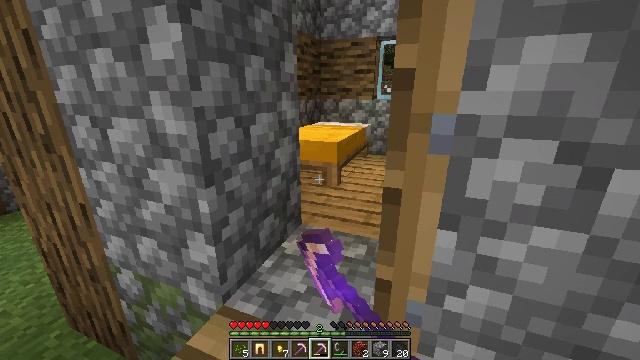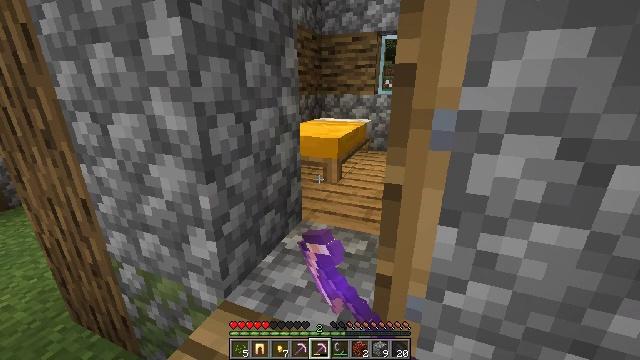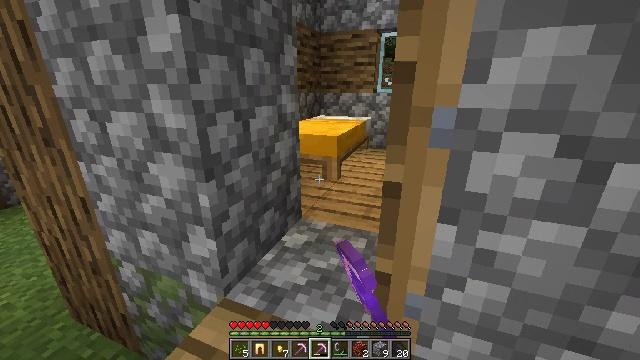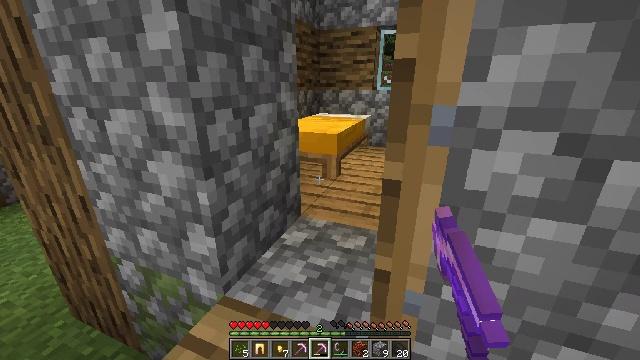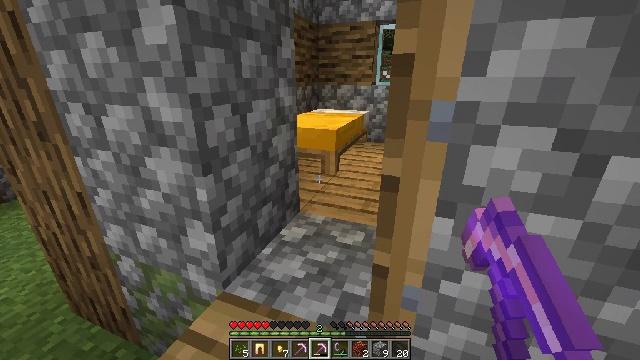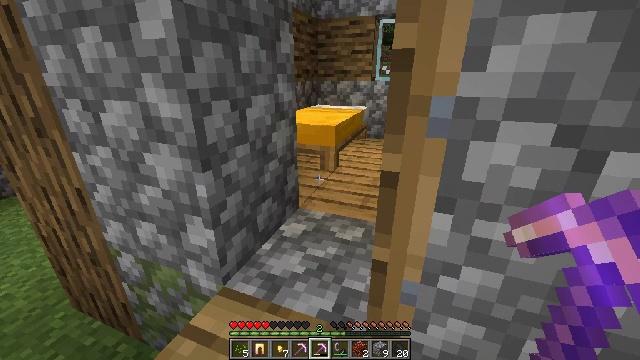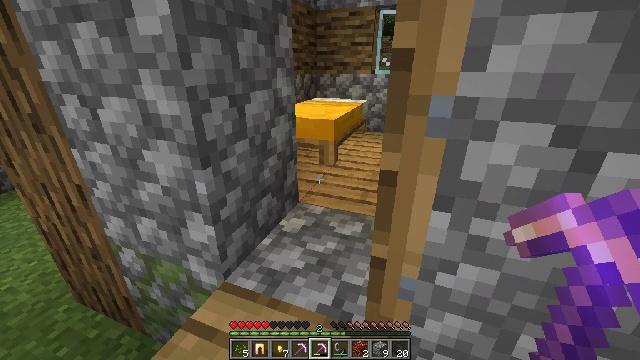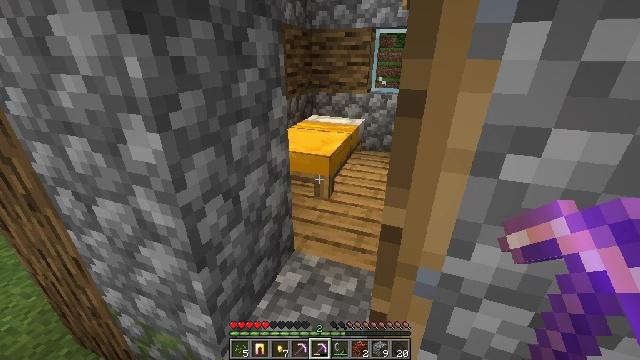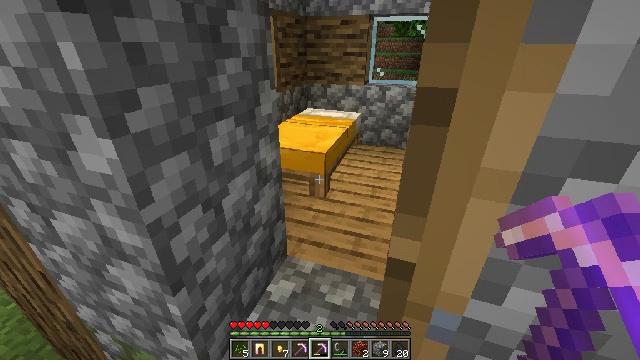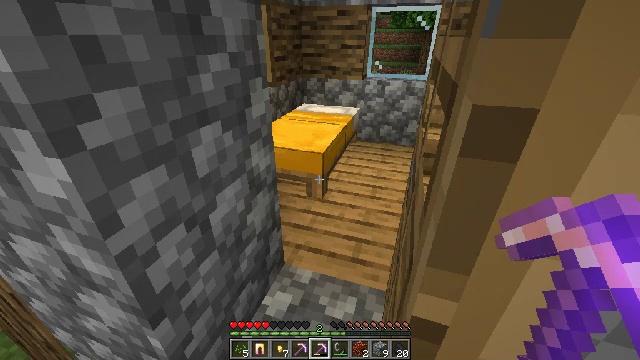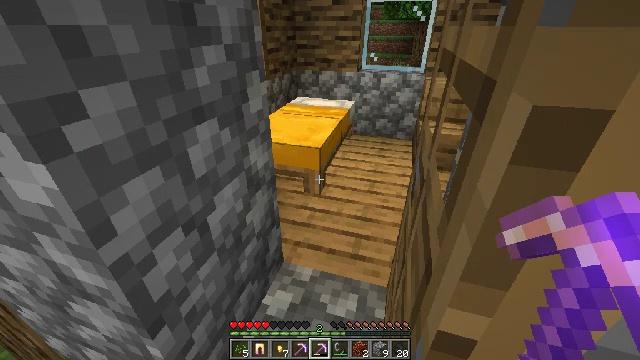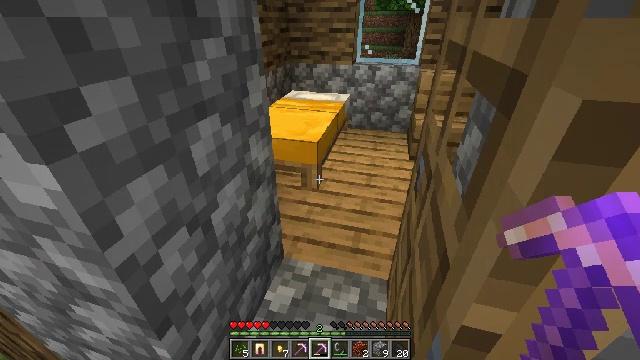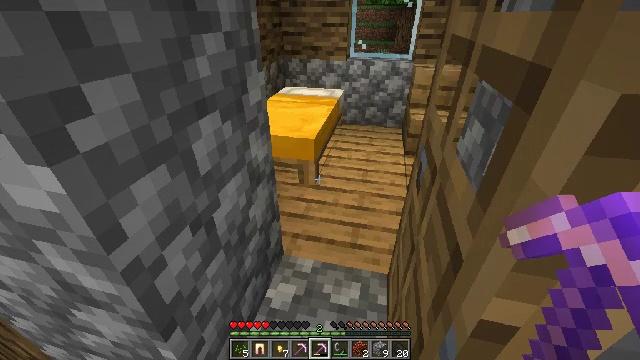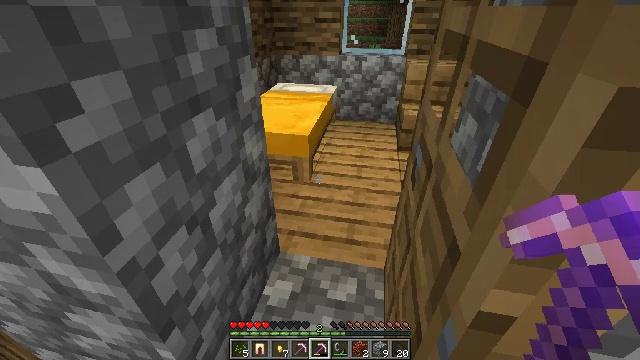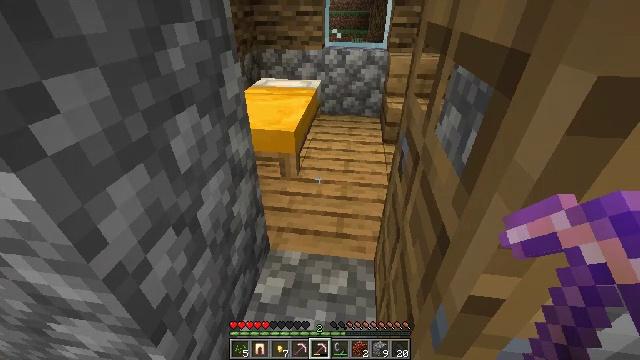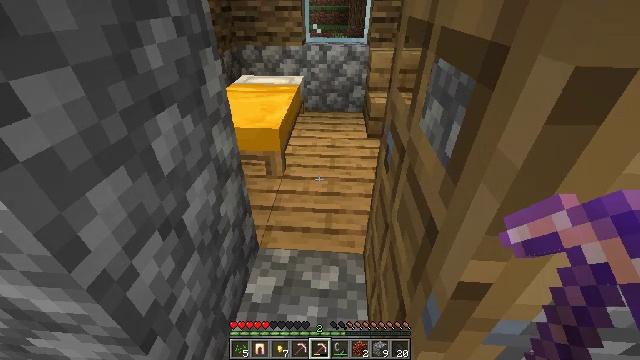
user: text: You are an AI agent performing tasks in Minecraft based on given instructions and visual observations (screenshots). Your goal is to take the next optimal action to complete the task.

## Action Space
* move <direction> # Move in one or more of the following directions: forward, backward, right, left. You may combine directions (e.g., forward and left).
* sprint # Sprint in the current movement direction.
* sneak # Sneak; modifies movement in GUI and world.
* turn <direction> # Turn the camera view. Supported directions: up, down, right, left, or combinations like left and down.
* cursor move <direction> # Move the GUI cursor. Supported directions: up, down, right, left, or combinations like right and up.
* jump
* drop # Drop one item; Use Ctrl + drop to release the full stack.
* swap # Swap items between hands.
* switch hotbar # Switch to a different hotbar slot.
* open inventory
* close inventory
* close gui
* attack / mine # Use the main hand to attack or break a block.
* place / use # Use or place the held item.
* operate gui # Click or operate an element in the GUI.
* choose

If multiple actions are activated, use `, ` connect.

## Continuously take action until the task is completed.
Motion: motion action
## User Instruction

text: Break the grass block.
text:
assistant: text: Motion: no_op
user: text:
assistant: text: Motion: no_op
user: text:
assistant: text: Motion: no_op
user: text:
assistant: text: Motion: no_op
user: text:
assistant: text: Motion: no_op
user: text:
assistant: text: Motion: move forward, turn down
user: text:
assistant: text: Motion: move forward, turn down
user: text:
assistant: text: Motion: move forward, turn down
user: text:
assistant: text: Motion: move forward, turn down
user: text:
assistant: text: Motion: move forward, turn right and down
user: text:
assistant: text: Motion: turn right and down
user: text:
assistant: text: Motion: turn right
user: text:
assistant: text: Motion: turn right
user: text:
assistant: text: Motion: turn right and down
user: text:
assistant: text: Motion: turn right
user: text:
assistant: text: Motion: turn right
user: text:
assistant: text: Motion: turn right
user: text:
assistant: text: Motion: turn right
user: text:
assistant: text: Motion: move left, turn right
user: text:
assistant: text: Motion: move left
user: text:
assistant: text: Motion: move left
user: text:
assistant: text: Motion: move left
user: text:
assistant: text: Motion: turn right
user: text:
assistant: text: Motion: turn right and up
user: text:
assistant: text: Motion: turn right and up
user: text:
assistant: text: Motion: turn right
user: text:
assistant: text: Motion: turn right
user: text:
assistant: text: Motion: turn right and up
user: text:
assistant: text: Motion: turn right
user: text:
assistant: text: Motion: turn right